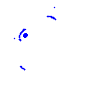
Particle: pion